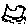
Label: flower